Question: I learn from tutorials, often when they type commands in terminal and press enter, the operation is executed and they can type next command. I often get stuck on these screens (often ctlr+c helps, but on the image below doesn't).

Commands like '\l', 'service postgresql status' do that.
Can anybody explain why people in tutorials don't have that and how do I exit these things?
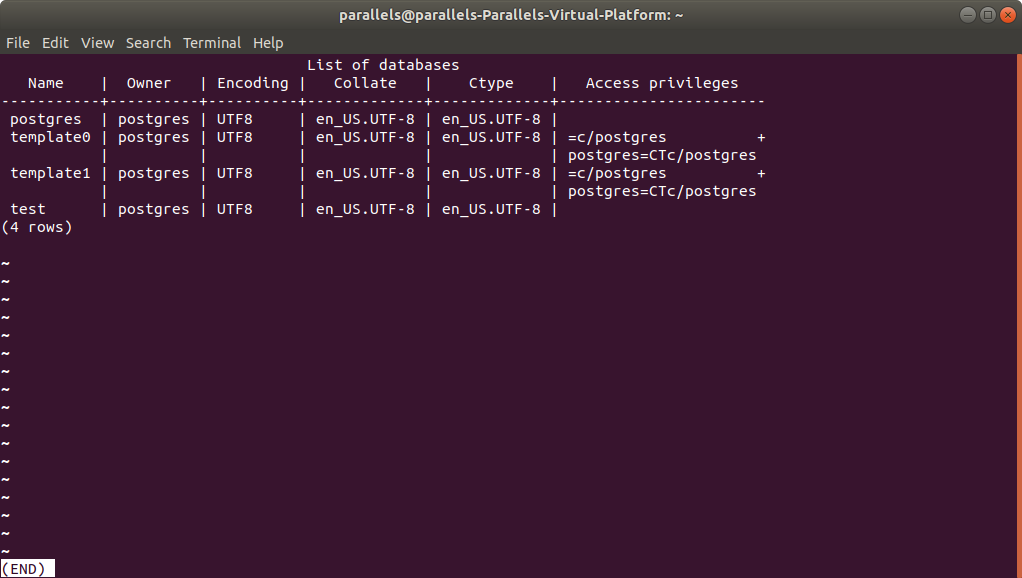
Answer: This looks like you are "stuck" in the pager 'less'. Try typing 'q' to get back to the 'psql' prompt.
Whenever a result set is to long or too wide for the screen, 'psql' will call the configured pager to paginate the result set.
You can disable this feature with
'''
\pset pager off
'''
on the 'psql' prompt or in your '~/.psqlrc' file.